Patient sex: F
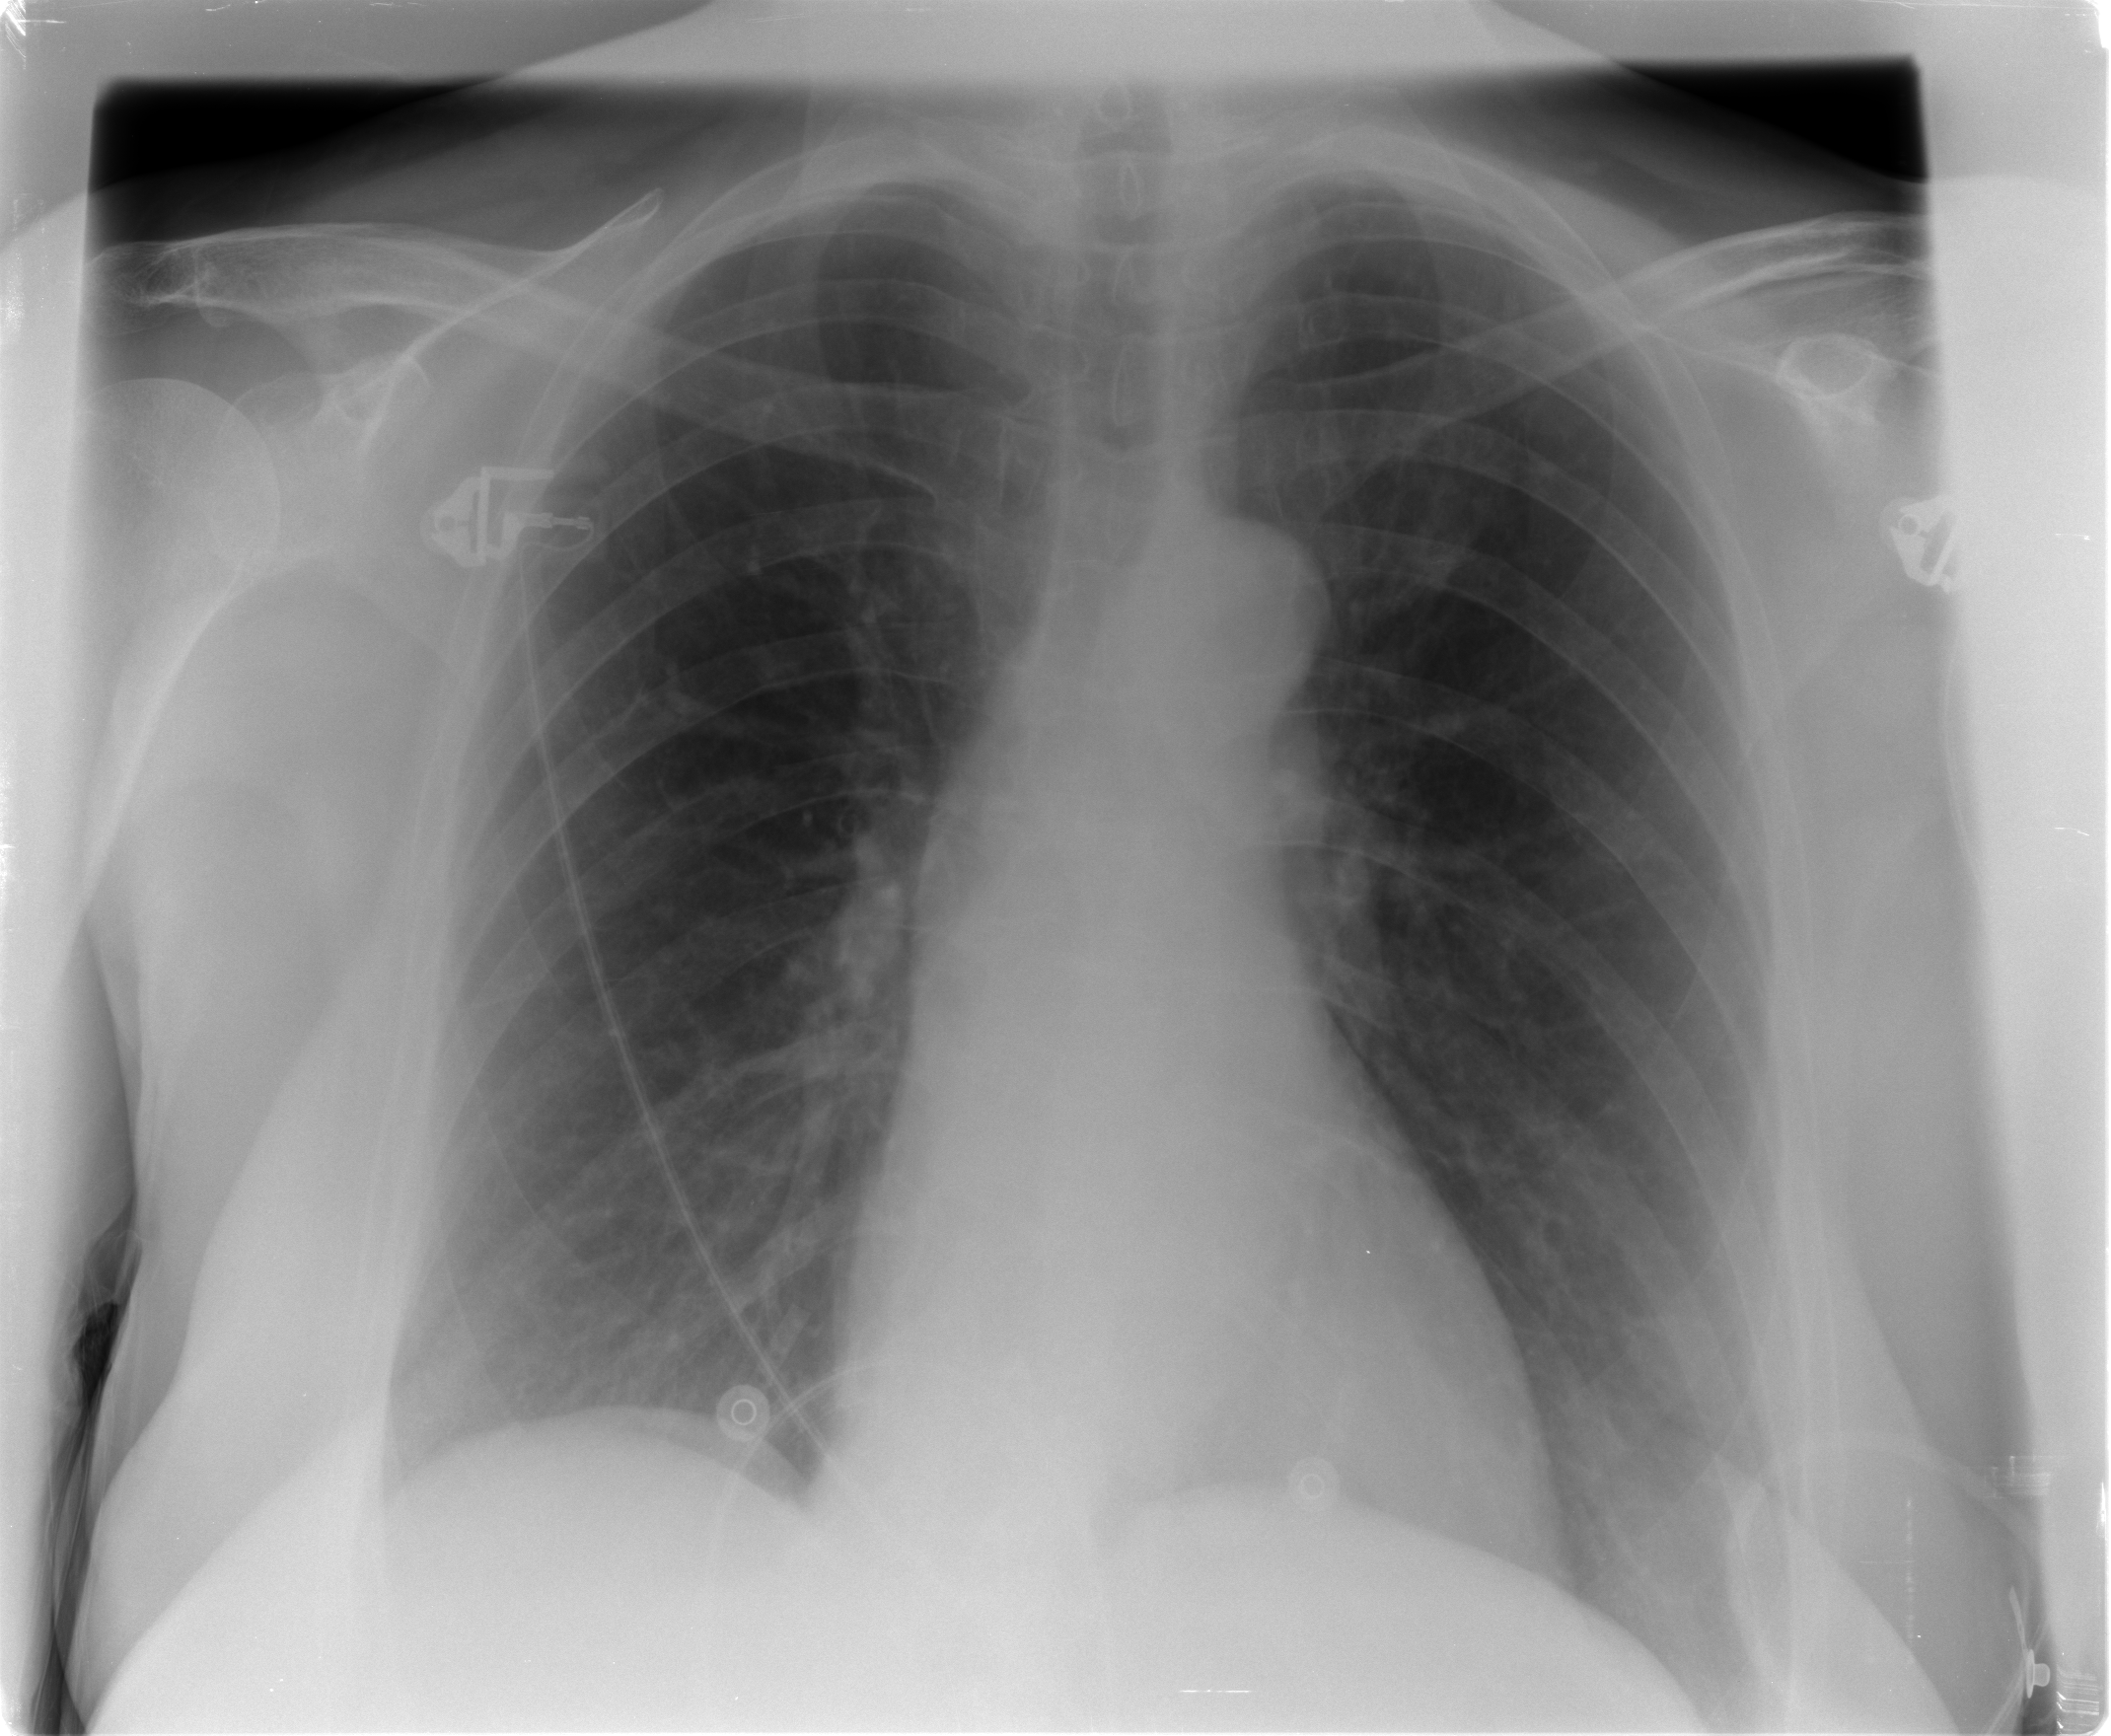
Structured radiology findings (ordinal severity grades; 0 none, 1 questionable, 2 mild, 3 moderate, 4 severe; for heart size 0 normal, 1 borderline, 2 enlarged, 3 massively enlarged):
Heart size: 0
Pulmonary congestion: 0
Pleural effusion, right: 0
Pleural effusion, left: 0
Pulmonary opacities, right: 0
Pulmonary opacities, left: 0
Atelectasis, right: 1
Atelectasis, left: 0